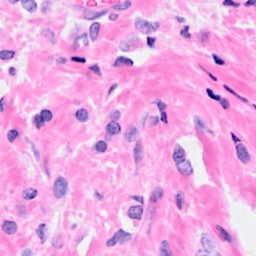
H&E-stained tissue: Breast